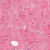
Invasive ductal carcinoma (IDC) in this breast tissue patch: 0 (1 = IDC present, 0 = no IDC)